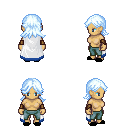
a pixel art fantasy rpg character, female body template, human, tanned skin, white trimmed cape, teal pants, white cyan loose hair, cloth bracers, black slippers, four views (front, back, left, right), 2x2 character sprite sheet, small pixel art, hard edges, no anti-aliasing